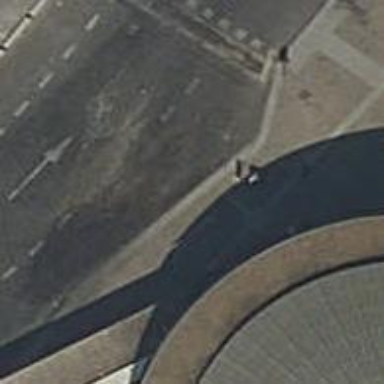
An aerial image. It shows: Sidewalk.